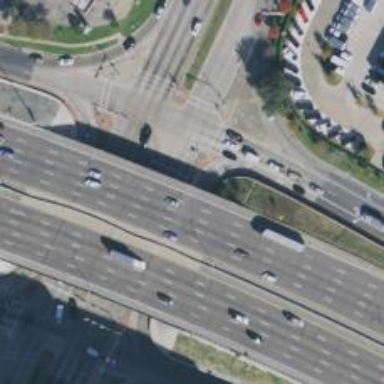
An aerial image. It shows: Secondary link road with separate sidewalk.